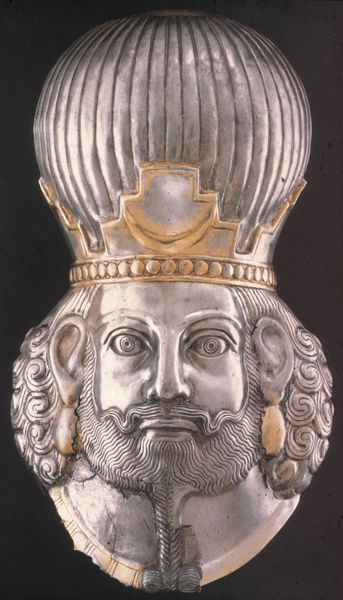
Titel: Königskopf (Shapur II.?), sasanidisch (Iran)
Standort: New York
Institution: The Metropolitan Museum of Art
Schlagwörter: kopf, mann, haar, hut, mund, nase, ohr, ohrring, schmuck, stirn, blick, ball, haube, ornament, alt, bart, schnurrbart, augen, bärtig, gesicht, haupt, rahmen, silber, steine, vollbart, bildnis, hals, portrait, porträt, gold, haare, ohrringe, augenbrauen, frontal, krone, lippen, locken, ohren, perlen, kreis, rund, skulptur, statue, relief, wangen, kette, nacken, kaiser, könig, zopf, büste, pupillen, metall, bronze, plastik, kinnbart, ring, foto, punkte, eisen, mond, messing, maske, ringe, vergoldet, orient, symmetrisch, halbmond, kreise, kugel, herrscher, fürst, gravur, spitzbart, photo, fries, silbern, geflochten, priester, muschel, beschlag, ohrschmuck, guss, indien, turban, kunsthandwerk, punziert, persien, ikone, rillen, rille, sultan, getrieben, totenmaske, etruskisch, halsring, goldkrone, bärtiger, iran, ohranhänger, feinschmiedearbeit, byzantinisch, iranisch, assyrisch, babylonien, archisch, babylon, geflochtenes, ohrhänger, parsen, rabbi, zoroaster, agamemnon, stilisierung, wulstig, vollansicht, zwirbel, knebelbart, toreutik, byzantisch, hey, assyrer, babylonisch, kaoser, agamemmnon, zwiebelförmig, krone bart